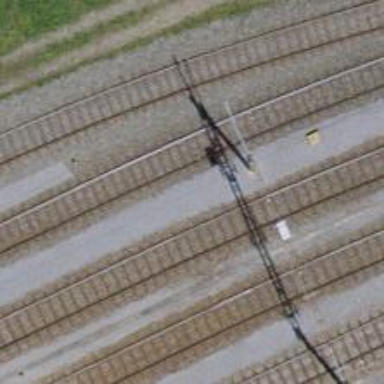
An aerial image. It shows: Rail yard with electrified contact lines for the railway.